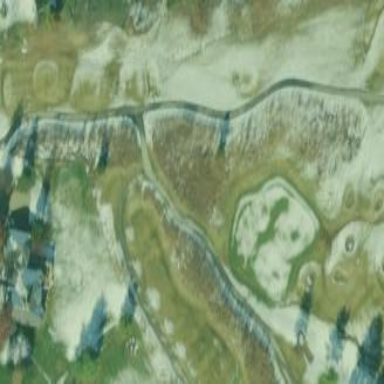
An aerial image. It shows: Golf tee.